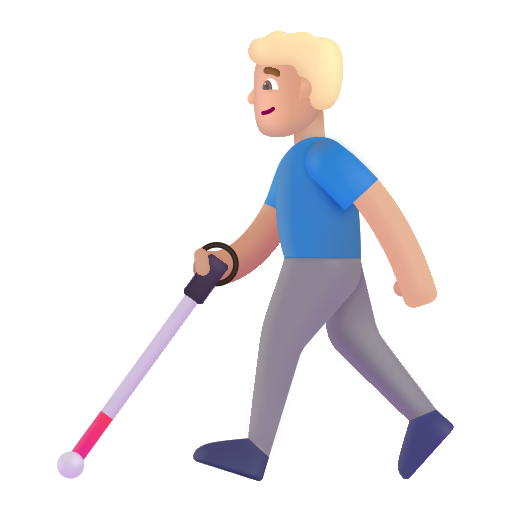
man with white cane color  light